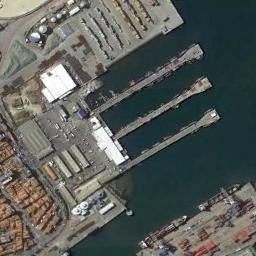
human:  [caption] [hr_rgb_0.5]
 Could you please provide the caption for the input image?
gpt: Lots of ships are in the harbor .

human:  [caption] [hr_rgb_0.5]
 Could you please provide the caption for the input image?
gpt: The harbor has lots of containers are on the shore and a dense residential area is next to the harbor .

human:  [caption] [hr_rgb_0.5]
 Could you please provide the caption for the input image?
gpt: No moorings in the harbor surrounded by buildings and parking lots .

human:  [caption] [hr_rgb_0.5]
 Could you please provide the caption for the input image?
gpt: The port has a different parking direction .

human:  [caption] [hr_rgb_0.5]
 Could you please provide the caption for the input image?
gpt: There are some orange buildings and some containers around the harbor .